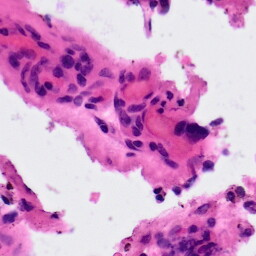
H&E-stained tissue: Ovarian